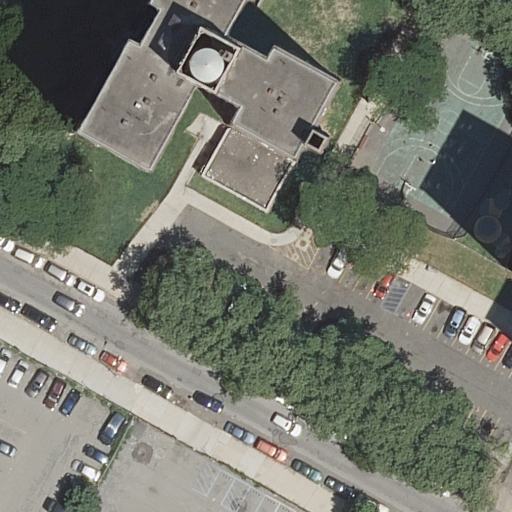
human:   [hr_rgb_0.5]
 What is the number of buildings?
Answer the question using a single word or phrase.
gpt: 1

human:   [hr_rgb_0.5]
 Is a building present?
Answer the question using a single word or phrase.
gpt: yes

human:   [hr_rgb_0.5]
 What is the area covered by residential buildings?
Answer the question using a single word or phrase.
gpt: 240m2

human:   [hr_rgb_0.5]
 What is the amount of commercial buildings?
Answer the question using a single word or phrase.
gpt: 0

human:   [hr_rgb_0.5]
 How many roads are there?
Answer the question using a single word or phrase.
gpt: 6

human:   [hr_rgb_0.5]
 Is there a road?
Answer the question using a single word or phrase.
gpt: yes

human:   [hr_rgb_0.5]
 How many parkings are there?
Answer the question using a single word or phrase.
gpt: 1

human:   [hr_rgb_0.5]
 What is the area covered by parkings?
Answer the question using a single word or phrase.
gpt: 3233m2

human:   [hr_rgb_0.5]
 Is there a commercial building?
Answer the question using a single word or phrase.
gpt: no

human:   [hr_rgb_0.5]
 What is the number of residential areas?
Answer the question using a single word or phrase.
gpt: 1

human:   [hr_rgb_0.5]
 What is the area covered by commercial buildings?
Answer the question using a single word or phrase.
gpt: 0m2

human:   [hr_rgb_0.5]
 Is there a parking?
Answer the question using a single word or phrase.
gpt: yes

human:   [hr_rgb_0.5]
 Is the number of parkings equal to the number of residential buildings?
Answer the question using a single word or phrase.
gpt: yes

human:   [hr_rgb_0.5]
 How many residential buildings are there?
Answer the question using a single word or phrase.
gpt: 1

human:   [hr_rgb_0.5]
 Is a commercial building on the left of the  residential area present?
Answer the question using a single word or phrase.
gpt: no

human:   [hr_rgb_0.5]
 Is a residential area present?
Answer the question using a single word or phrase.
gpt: yes

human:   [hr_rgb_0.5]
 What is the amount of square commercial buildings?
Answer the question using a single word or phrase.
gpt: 0

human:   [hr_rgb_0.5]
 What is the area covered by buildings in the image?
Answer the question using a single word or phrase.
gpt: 240m2

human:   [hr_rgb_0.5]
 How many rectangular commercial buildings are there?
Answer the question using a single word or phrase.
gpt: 0

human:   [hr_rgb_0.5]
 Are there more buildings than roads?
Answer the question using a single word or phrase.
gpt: no

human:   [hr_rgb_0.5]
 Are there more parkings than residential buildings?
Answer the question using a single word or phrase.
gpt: no

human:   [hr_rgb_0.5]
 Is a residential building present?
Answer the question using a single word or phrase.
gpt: yes

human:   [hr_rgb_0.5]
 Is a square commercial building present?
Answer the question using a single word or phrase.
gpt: no

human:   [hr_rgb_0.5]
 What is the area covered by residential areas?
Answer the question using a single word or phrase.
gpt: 0m2

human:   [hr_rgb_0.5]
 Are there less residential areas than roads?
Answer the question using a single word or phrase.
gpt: yes

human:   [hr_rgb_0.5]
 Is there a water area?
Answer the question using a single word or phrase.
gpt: no

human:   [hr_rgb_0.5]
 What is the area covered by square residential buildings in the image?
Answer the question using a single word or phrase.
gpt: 0m2

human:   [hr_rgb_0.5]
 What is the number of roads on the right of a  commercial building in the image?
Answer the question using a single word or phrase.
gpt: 0

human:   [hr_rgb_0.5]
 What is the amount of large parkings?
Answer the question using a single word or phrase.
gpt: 1

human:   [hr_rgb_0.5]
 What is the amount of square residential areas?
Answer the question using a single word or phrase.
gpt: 0

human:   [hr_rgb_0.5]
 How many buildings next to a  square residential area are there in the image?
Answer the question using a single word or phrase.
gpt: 0

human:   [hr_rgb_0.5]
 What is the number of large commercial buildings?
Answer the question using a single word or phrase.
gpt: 0

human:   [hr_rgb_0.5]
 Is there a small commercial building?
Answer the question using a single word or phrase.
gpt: no

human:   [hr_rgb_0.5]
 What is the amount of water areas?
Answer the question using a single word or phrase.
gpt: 0

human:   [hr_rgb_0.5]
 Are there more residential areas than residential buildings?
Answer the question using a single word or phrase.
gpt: no

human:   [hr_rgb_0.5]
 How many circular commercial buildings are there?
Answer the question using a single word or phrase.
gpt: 0

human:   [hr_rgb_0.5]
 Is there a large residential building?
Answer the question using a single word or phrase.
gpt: no

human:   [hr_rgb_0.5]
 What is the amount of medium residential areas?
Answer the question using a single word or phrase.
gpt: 0

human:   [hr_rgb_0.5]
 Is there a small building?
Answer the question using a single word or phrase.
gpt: no

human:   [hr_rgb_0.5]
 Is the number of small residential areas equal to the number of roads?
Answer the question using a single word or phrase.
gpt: no

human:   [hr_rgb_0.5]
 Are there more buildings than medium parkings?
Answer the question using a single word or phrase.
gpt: yes

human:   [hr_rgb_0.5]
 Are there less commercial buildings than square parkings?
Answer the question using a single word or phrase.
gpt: no

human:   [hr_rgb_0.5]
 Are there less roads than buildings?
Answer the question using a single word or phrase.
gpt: no

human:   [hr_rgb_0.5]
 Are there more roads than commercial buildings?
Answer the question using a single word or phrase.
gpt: yes

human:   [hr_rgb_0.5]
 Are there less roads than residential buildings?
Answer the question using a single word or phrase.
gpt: no

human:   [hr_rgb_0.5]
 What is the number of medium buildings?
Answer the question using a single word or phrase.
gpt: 1

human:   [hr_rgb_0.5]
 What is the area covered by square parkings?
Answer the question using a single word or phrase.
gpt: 0m2

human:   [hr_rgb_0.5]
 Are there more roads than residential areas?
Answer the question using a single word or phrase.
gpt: yes

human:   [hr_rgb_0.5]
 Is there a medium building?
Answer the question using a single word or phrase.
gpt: yes

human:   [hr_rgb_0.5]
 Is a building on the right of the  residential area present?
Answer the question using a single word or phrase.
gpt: no

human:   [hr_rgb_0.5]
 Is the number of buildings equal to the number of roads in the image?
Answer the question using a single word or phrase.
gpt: no

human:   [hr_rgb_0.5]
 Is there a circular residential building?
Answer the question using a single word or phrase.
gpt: no

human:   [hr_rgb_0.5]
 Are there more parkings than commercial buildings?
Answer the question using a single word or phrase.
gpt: yes

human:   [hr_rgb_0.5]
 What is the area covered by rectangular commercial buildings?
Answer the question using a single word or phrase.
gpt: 0m2

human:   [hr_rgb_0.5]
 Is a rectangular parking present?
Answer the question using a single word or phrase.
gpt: no

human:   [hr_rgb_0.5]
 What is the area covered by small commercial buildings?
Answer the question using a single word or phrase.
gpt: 0m2

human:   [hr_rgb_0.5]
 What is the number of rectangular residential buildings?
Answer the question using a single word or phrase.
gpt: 1

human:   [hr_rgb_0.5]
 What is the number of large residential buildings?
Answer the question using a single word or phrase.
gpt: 0

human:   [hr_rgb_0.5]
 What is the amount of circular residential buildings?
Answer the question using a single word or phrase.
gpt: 0

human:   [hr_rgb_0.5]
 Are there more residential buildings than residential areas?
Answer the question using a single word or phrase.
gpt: no

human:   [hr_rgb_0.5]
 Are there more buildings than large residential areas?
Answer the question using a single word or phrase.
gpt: yes

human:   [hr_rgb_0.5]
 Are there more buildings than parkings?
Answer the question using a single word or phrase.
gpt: no

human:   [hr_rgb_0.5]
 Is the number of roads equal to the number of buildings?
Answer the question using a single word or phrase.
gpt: no

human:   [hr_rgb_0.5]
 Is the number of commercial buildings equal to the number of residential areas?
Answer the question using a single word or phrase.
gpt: no